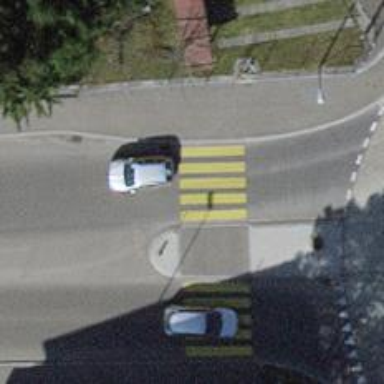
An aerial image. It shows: Marked road crossing with pedestrian island.